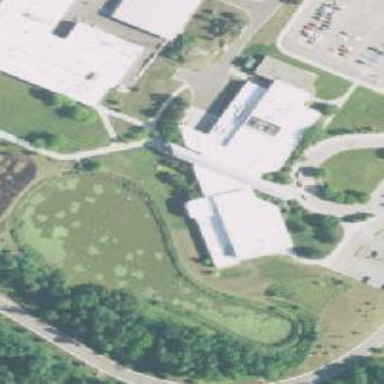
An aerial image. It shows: School building.